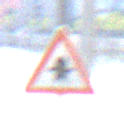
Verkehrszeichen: Vorfahrt
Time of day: MorningAfternoon
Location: Outdoor (Urban)
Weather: PartlyCloudy
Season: NotSpecified
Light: Natural